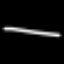
Label: line